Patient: sex M, age 60
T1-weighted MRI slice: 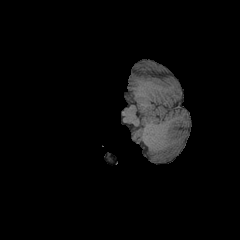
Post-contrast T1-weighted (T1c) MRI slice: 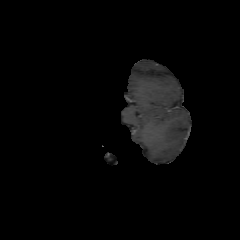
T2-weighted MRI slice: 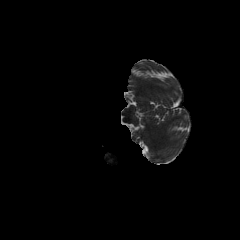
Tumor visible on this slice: no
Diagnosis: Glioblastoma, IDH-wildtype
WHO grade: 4